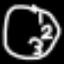
Label: clock